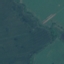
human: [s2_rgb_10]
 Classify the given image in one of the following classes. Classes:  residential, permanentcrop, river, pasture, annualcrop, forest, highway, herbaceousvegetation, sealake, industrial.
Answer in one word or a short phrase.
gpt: Pasture